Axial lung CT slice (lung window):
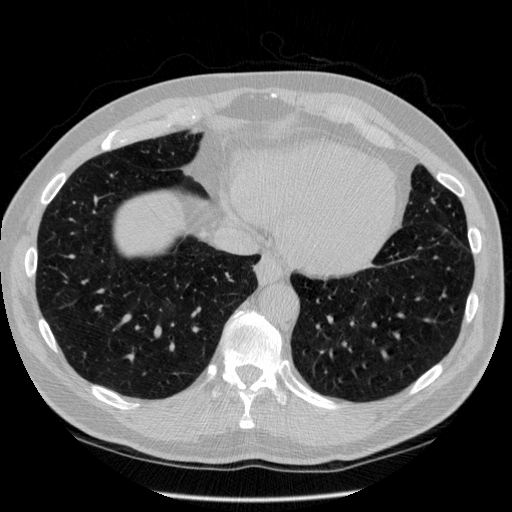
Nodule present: no